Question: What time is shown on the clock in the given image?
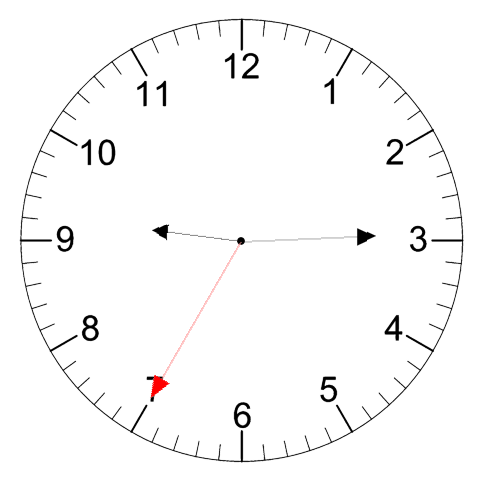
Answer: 09:14:35